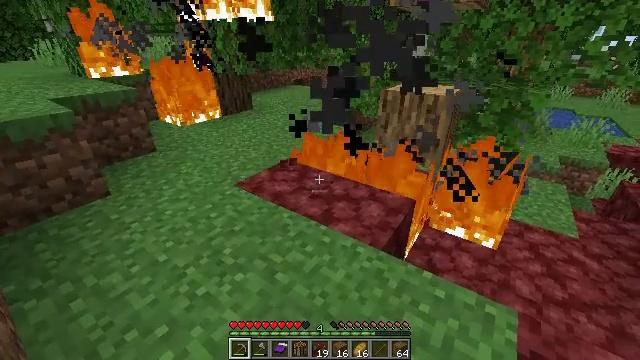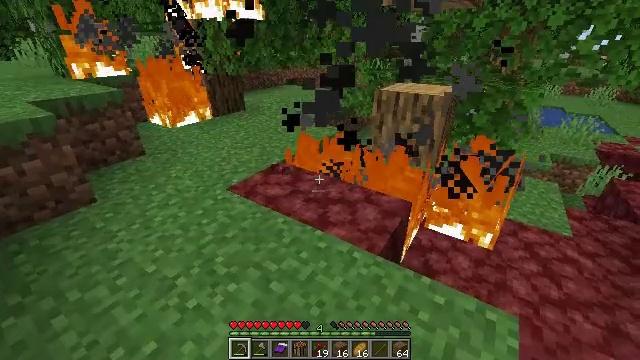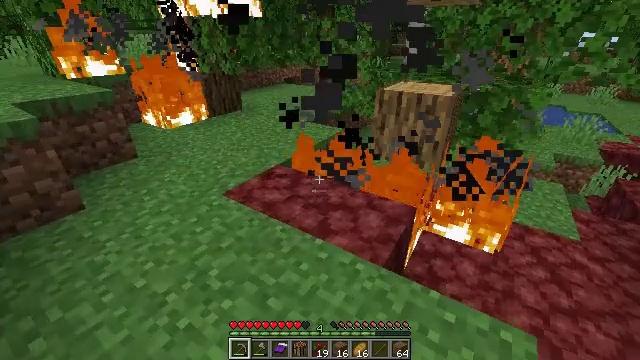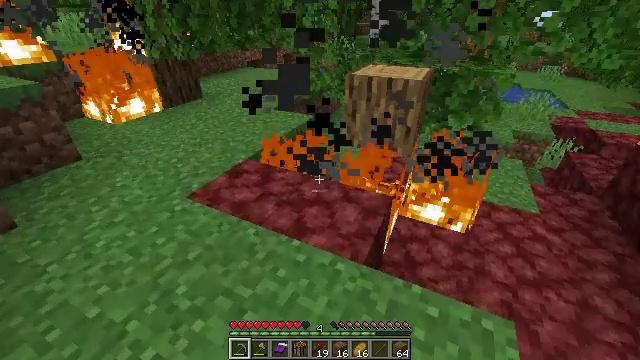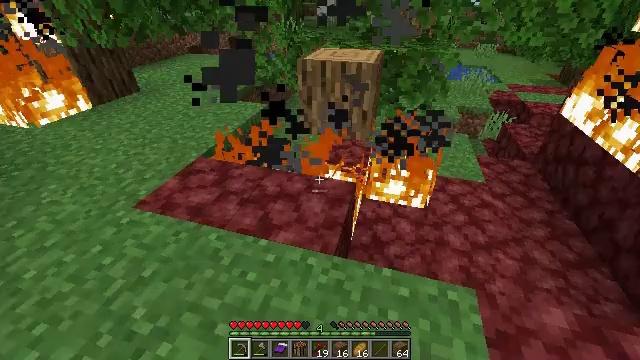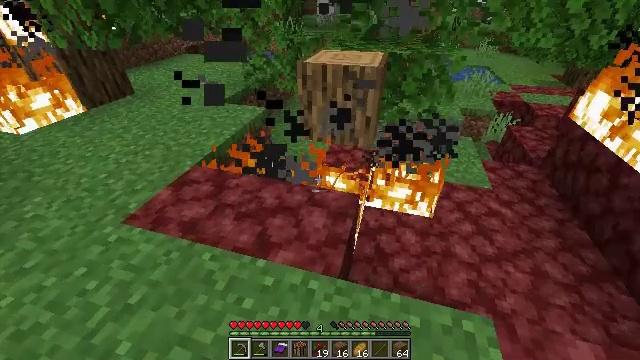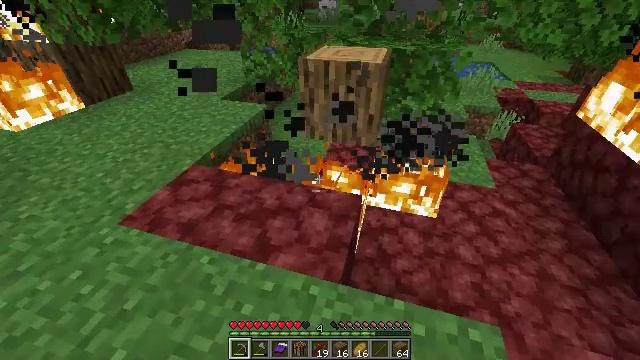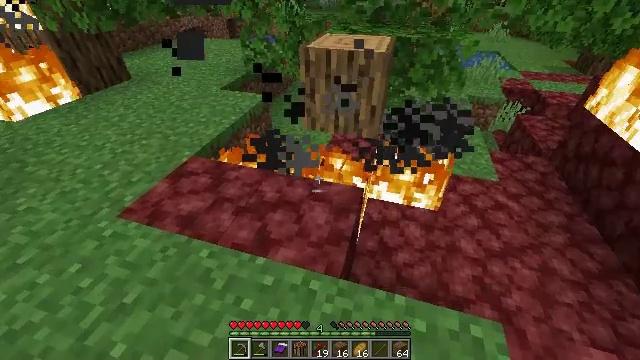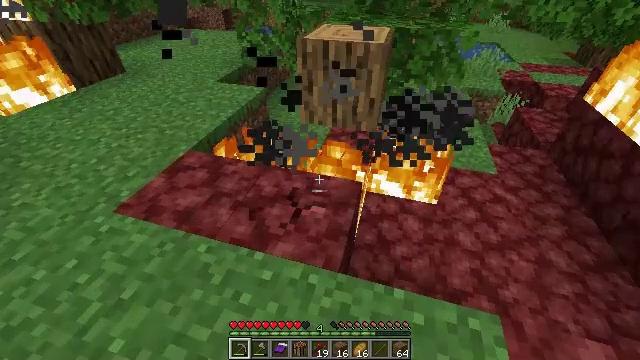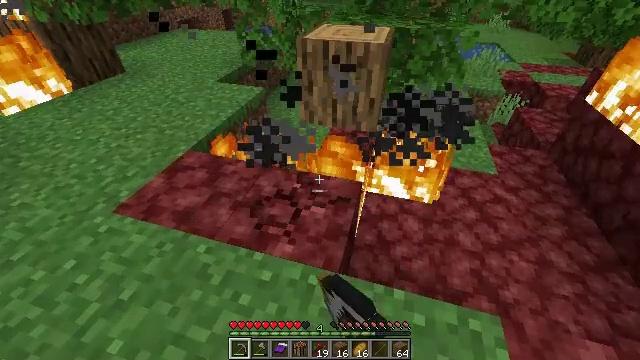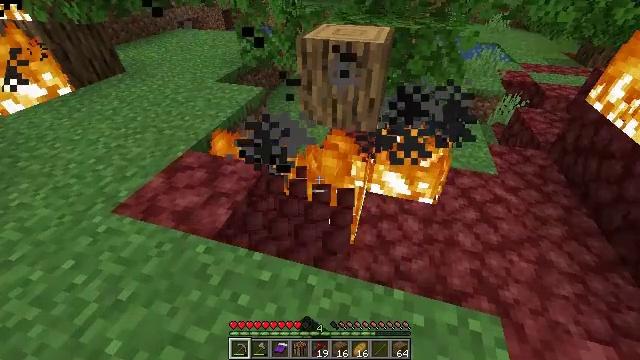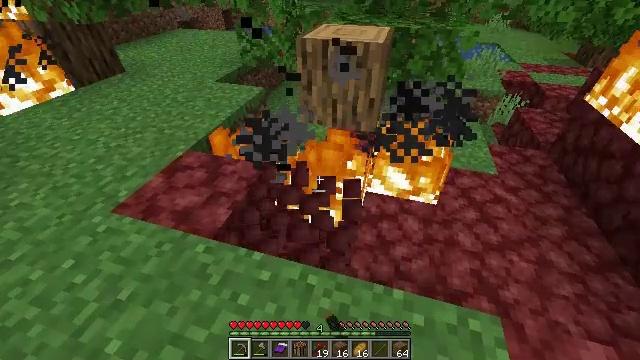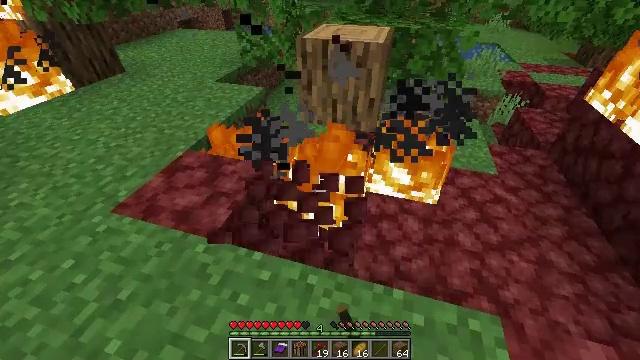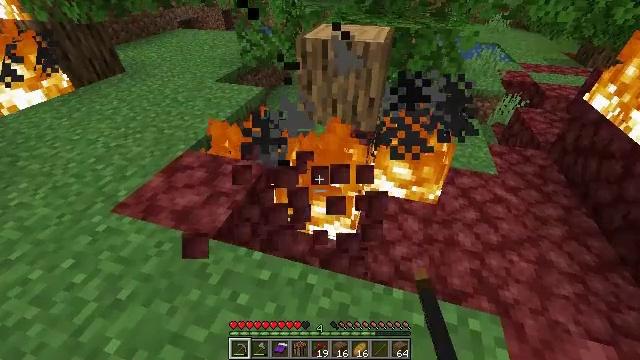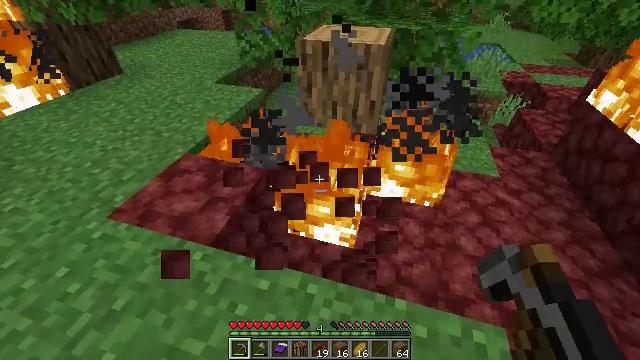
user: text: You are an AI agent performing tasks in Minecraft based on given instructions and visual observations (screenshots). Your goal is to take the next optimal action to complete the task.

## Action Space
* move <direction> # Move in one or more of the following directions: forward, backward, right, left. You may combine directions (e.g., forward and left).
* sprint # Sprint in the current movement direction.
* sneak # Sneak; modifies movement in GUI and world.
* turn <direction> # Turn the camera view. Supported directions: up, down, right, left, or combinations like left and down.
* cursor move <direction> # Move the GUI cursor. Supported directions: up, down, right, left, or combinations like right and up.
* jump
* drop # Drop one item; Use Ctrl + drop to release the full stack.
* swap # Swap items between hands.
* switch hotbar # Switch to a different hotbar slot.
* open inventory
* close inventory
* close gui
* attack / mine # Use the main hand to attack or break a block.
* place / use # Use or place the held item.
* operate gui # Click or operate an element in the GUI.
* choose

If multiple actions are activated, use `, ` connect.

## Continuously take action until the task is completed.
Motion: motion action
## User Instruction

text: Mine the netherrack in the Nether.
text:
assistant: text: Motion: move forward, turn right
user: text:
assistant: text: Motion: move forward
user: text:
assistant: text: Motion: move forward, turn right and down
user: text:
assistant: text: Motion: move forward, turn right and down
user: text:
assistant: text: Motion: no_op
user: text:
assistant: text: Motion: no_op
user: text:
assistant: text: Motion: turn down
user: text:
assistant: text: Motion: turn down, attack / mine
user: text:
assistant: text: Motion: attack / mine
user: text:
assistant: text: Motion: attack / mine
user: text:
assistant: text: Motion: no_op
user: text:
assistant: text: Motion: no_op
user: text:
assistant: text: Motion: no_op
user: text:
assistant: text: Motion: move forward
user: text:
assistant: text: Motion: no_op